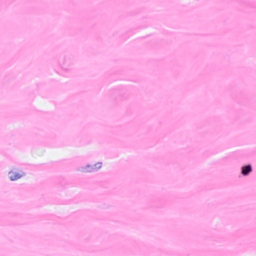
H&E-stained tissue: Breast